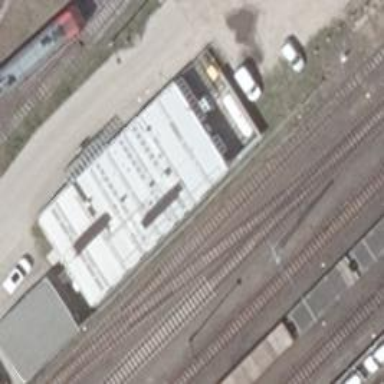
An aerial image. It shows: Rail yard with electrified contact lines for railway operations.